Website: lowes
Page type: customer-info-address
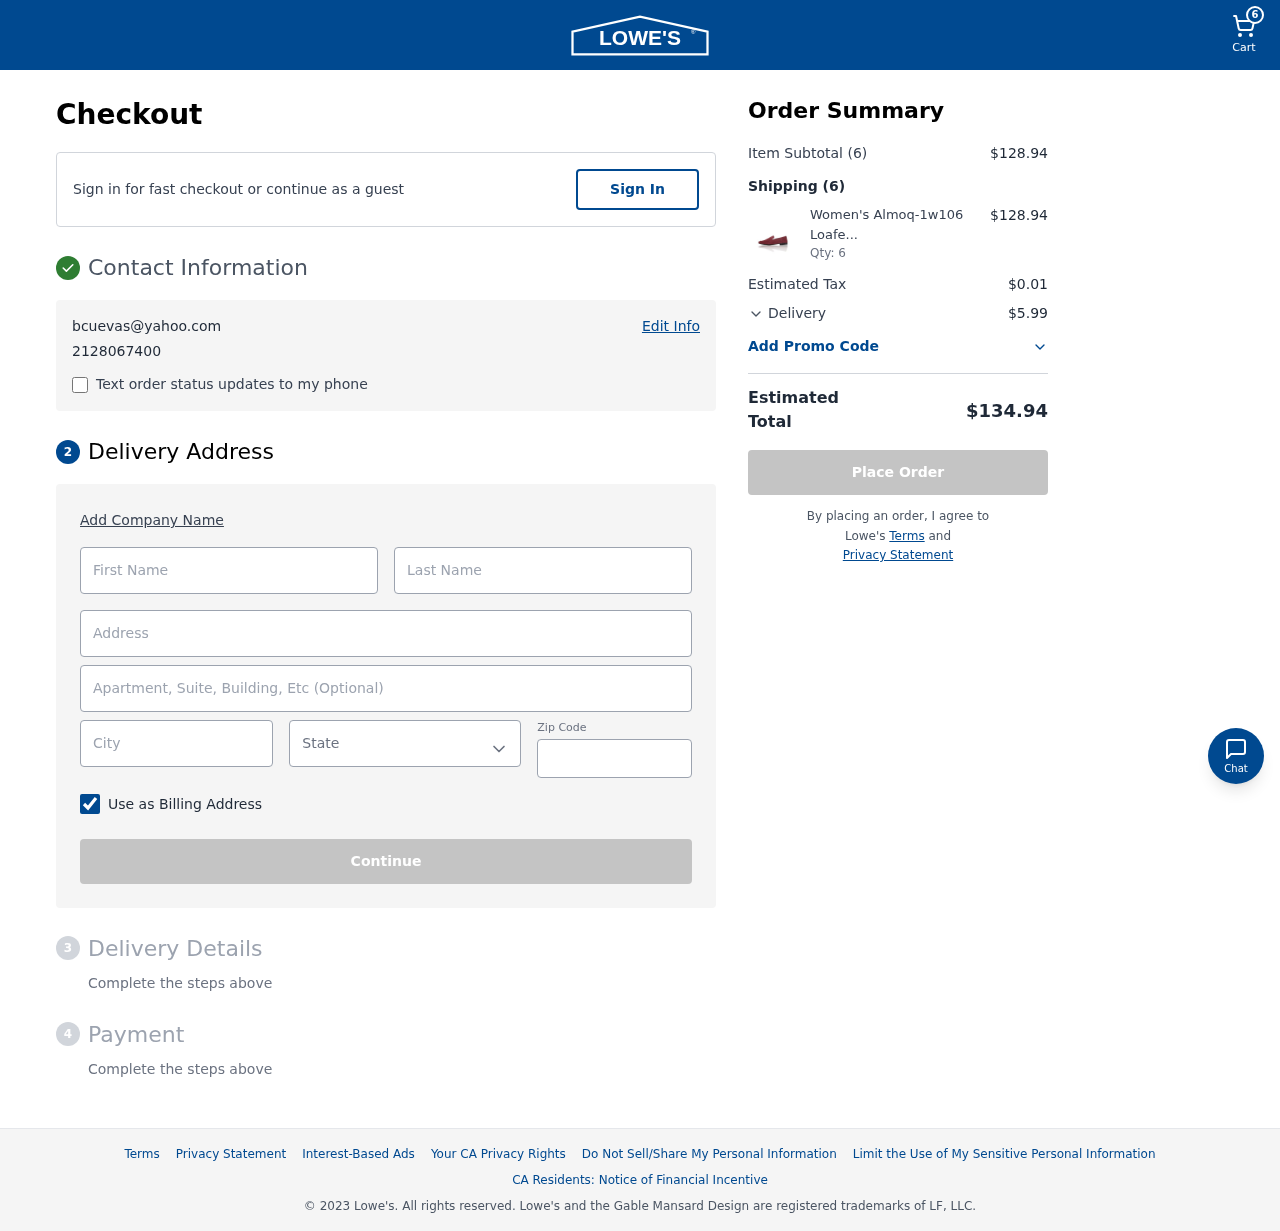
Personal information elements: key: PII_CITY
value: North Matthewfurt
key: PII_EMAIL
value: bcuevas@yahoo.com
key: PII_FIRSTNAME
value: Breanna
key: PII_LASTNAME
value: Cuevas
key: PII_PHONE
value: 2128067400
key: PII_POSTCODE
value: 62989
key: PII_STATE
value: FM
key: PII_STREET
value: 1336 Martin Mountains
Product elements: key: PRODUCT1_NAME
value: Women's Almoq-1w106 Loafers, Red Burgundy, 8 US
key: PRODUCT1_QUANTITY
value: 6
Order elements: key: ORDER_NUM_ITEMS
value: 6
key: ORDER_SUBTOTAL
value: $128.94
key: ORDER_NUM_ITEMS2
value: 6
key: ORDER_SUBTOTAL2
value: $128.94
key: ORDER_TAX
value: $0.01
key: ORDER_SHIPPING_COST
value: $5.99
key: ORDER_TOTAL
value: $134.94